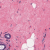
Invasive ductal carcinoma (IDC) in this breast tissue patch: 0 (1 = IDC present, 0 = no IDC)